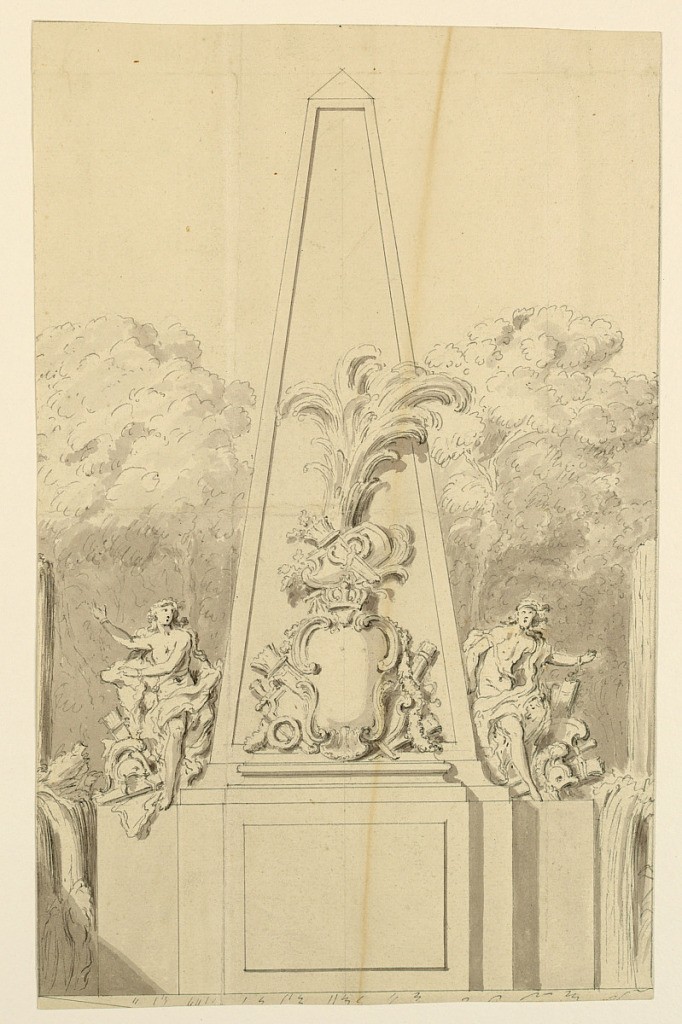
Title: Design for a Monument flanked by Fountains
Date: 1700
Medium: Pen and ink, brush and watercolor on paper
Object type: drawing
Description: Allegorical figures with trophies flank an obelisk with relief sculpture of trophies of warfare surrounding a blank escutcheon surmounted by a royal crown. The base of the monument has been left blank for the inscription. Waterfalls at either sides; trees in the background. Framing line at bottom with undecipherable scribllings.